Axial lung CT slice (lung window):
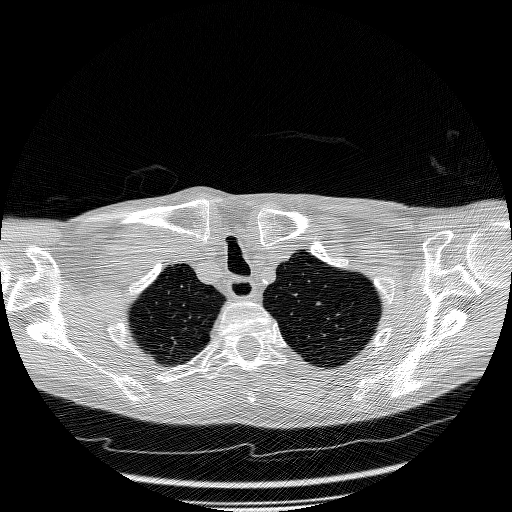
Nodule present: no